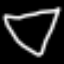
Label: diamond